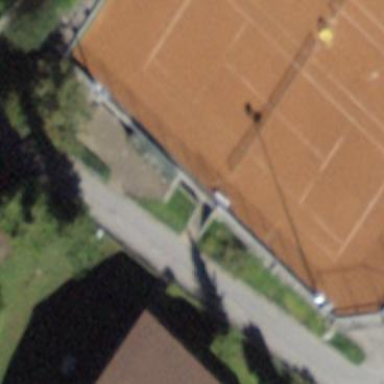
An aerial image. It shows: Tennis court on the leisure land pitch.